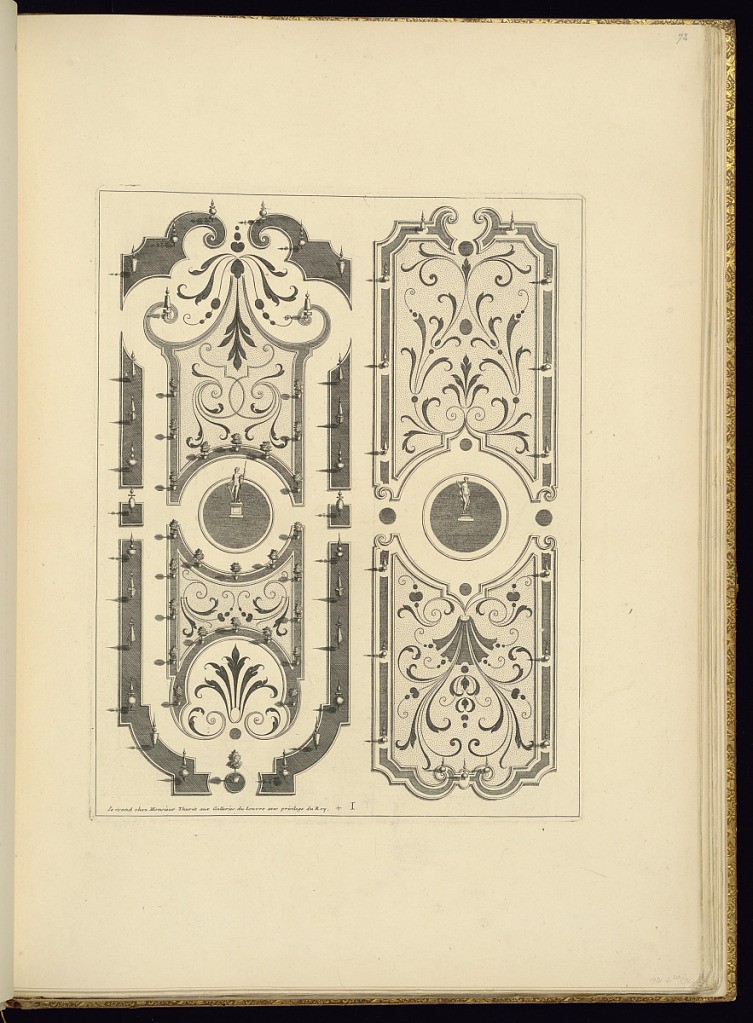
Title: Garden Designs
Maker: Jean Berain, the elder, French, 1640-1711
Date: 1711
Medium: Engraving on laid paper
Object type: Bound print
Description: Two designs for gardens, each with a central, round fountain with a classicizing statue. The plate is numbered but not signed.